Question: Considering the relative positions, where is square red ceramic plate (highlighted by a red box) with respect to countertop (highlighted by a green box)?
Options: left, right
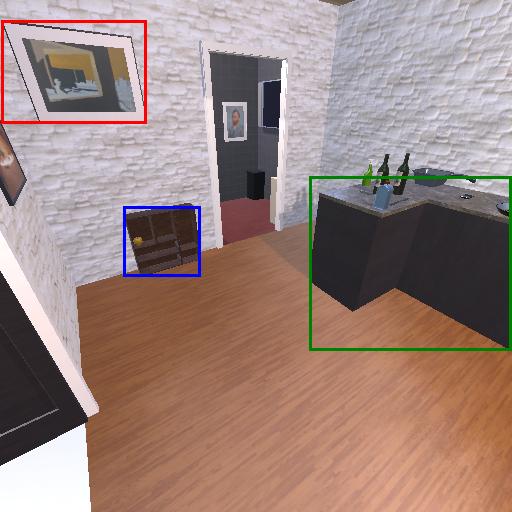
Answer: left